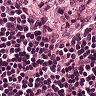
Metastatic tissue present: no